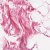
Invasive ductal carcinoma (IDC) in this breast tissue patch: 0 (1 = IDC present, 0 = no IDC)